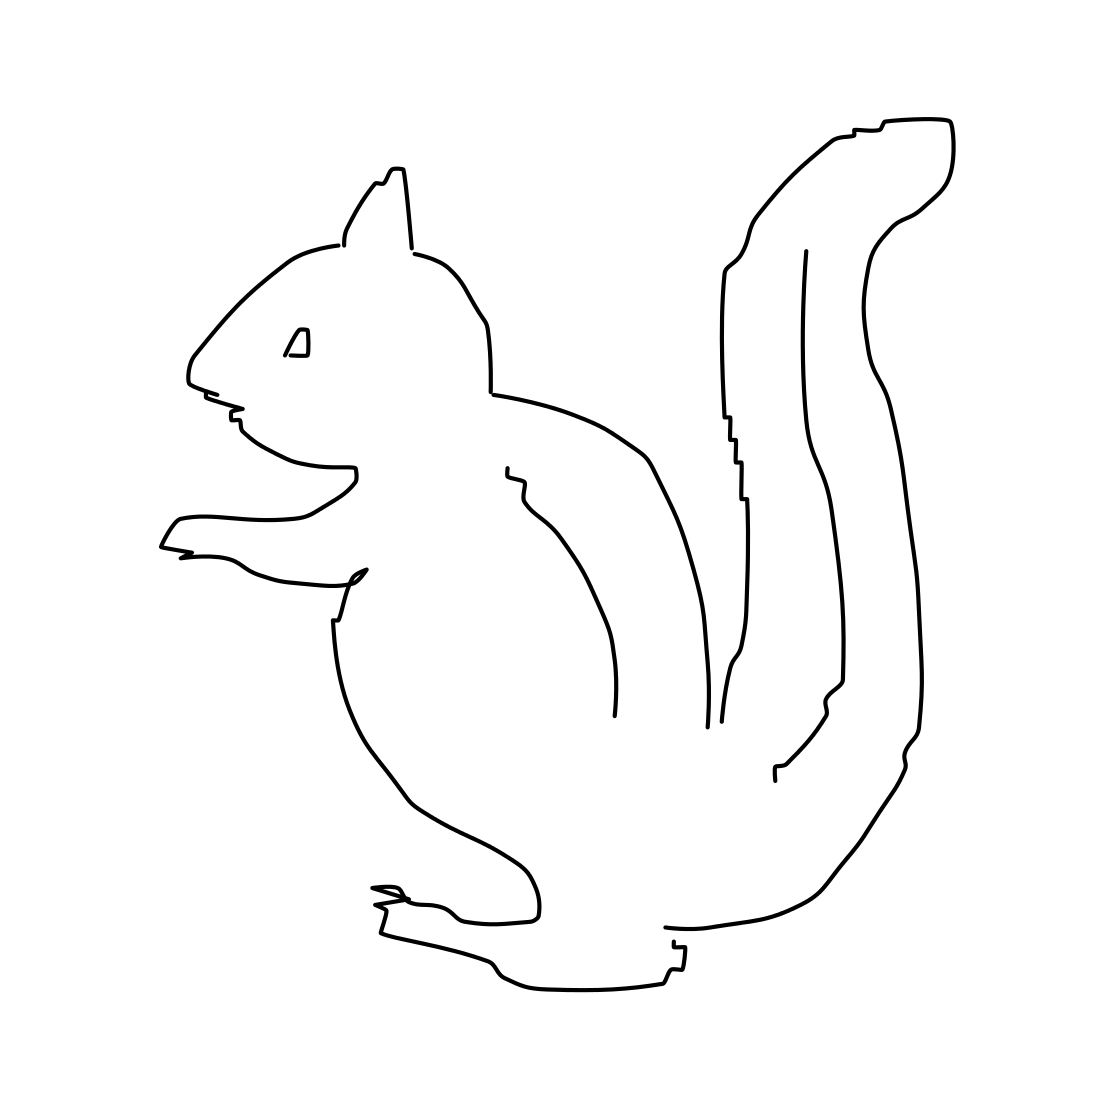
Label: squirrel